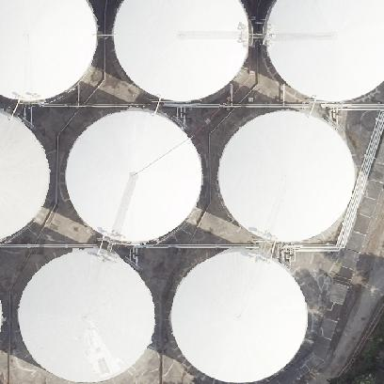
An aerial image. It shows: Storage tank which is man-made.